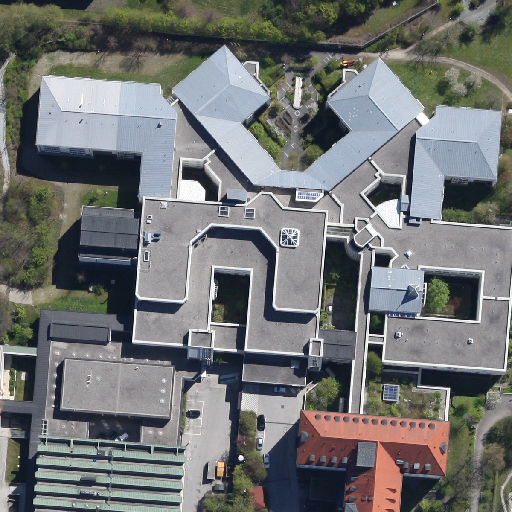
Referring expression: building along the road